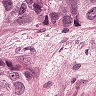
Metastatic tissue present: yes